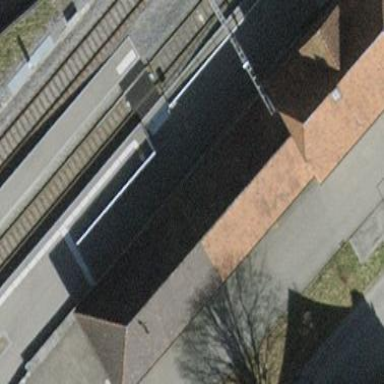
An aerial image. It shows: Train station building.